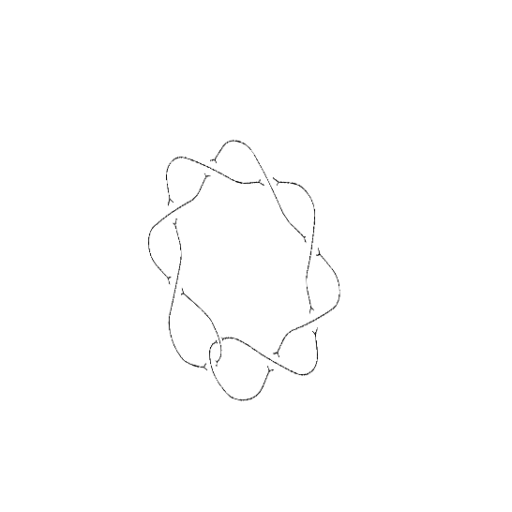
Crossing number: 9